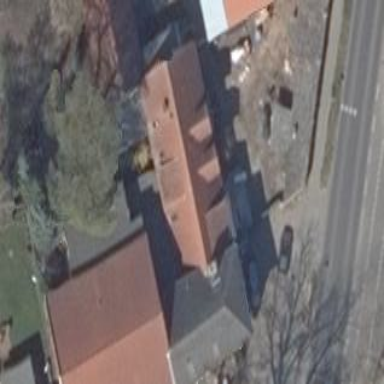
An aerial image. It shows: Restaurant building.